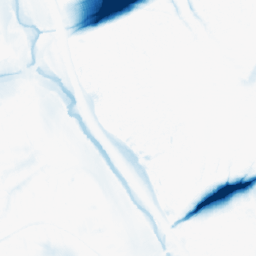
Category: morphological
Decomposition family: morphological_ellipse
Decomposition parameters: operation: closing
width: 50
height: 30
Upsampling method: area
Upsampling parameters: scale: 2
Upsampling scale: 2